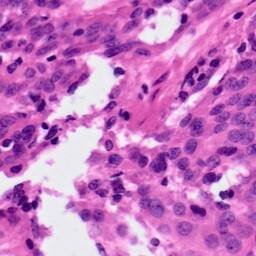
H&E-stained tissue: Ovarian